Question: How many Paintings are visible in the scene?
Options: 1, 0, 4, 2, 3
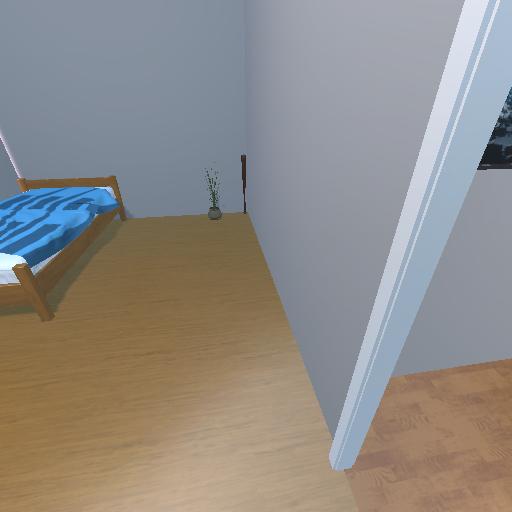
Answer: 1